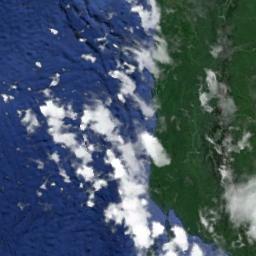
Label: cloud